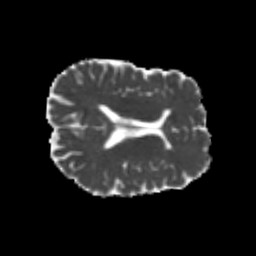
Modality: MD
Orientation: axial
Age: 24
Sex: male
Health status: healthy
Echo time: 0.074 s